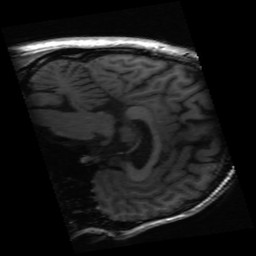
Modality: inplaneT1
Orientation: sagittal